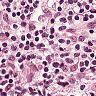
Metastatic tissue present: no